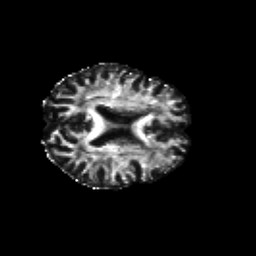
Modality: FA
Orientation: axial
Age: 52
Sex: female
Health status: healthy
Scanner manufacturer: siemens
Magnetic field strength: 3 T
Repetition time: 10.8 s
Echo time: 0.082 s